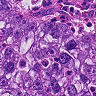
Metastatic tissue present: yes